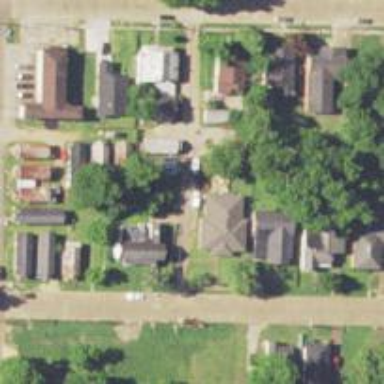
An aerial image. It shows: Alleyway designated as service road.